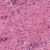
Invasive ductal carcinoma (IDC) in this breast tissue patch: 0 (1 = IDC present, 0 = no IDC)